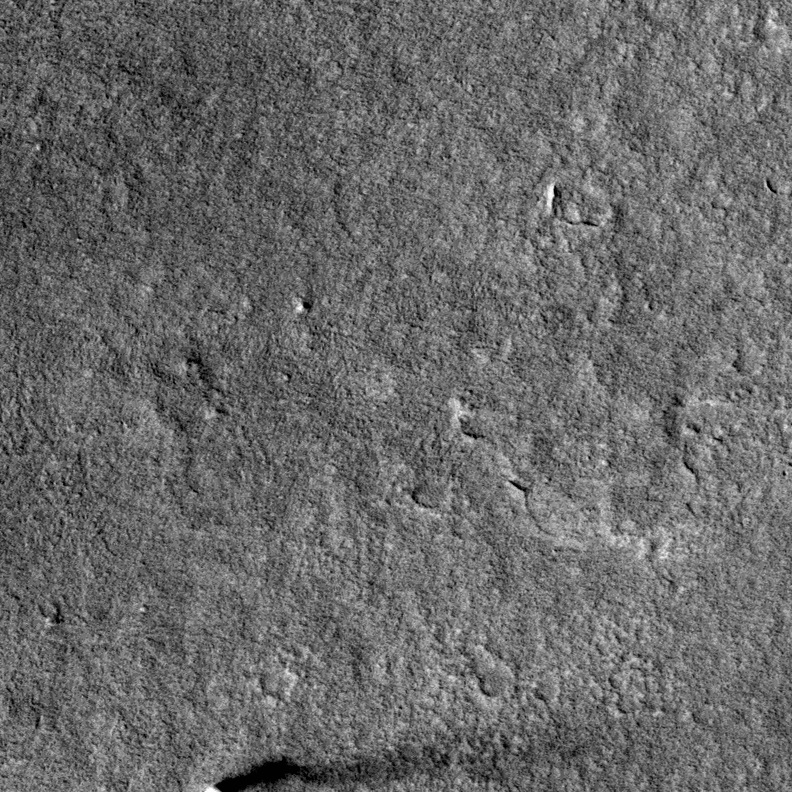
Label: dustdevil